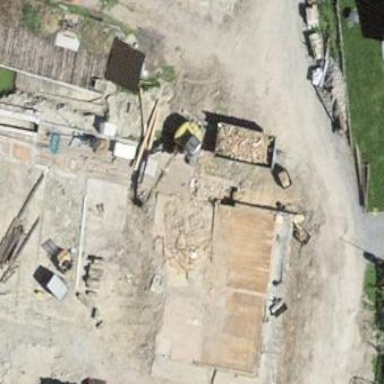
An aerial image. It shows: Farm building.